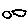
Label: hexagon